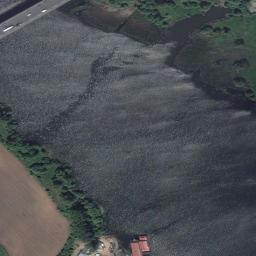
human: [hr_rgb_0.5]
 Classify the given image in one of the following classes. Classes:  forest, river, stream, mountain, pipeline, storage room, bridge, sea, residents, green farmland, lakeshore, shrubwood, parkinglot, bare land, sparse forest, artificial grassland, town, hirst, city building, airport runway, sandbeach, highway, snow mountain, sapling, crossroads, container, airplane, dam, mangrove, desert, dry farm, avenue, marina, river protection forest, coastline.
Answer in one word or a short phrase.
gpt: river